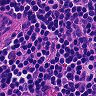
Metastatic tissue present: no